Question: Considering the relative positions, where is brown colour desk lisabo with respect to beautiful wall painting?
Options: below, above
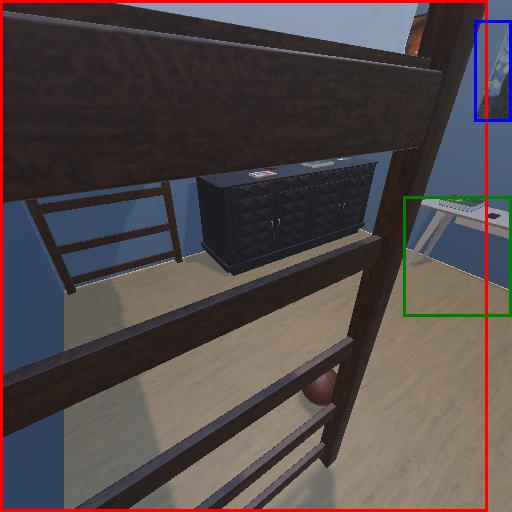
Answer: below